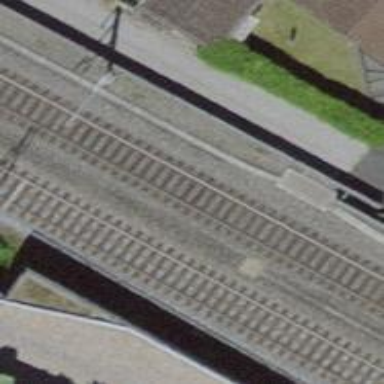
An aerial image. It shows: Single-track railway with electrified contact lines.